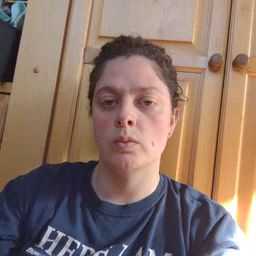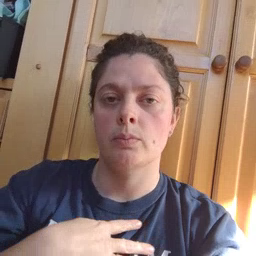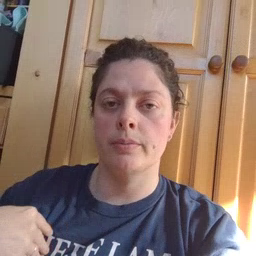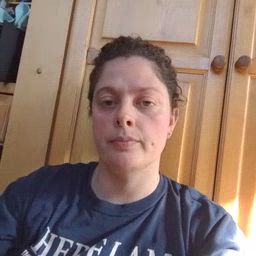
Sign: zebra